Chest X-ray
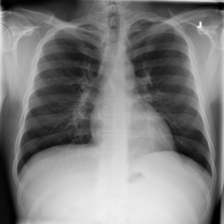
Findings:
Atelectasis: negative
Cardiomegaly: negative
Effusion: negative
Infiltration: negative
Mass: negative
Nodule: negative
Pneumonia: negative
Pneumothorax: negative
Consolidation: negative
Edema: negative
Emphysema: negative
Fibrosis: negative
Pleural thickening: negative
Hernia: negative